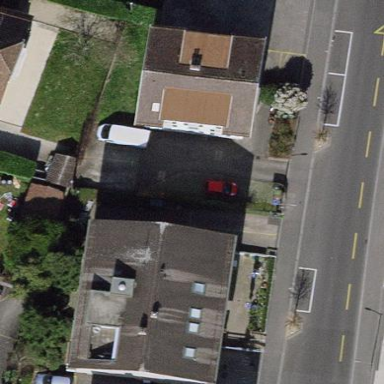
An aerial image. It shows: Hipped roof on apartment building.